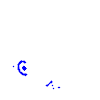
Particle: pion